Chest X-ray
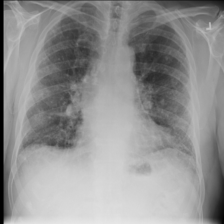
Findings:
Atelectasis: negative
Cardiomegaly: negative
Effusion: negative
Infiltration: negative
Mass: negative
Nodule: positive
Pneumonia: negative
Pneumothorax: negative
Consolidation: negative
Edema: negative
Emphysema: negative
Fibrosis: negative
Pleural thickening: negative
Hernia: negative